Question: So I have this 'QFrame' which is the parent widget (represented by 'this' in the code). In this widget, I want to place a 'QWidget' at 10 px from top (and 10 px from bottom, as a result of which it will have a height of 140px, whereas parent is 160px). The 'QWidget' will have a number of custom buttons inside it in a vertical layout, in a scroll area, so that when the height of the buttons combined exceeds the 'QWidget's' height (140px), scroll sets in automatically. Because the scroll is not for the entire parent widget, but only for a child widget, the scroll should apply only to the child widget here. Here is my code:
'''
//this is a custom button class with predefined height and some formatting styles
class MyButton: public QPushButton
{
public:
MyButton(std::string aText, QWidget *aParent);
};
MyButton::MyButton(std::string aText, QWidget *aParent): QPushButton(QString::fromStdString(aText), aParent)
{
this->setFixedHeight(30);
this->setCursor(Qt::PointingHandCursor);
this->setCheckable(false);
this->setStyleSheet("background: rgb(74,89,98); color: black; border-radius: 0px; text-align: left; padding-left: 5px; border-bottom: 1px solid black;");
}
//this is where I position the parent widget first, and then add sub widget
this->setGeometry(x,y,width,160);
this->setStyleSheet("border-radius: 5px; background:red;");
//this is the widget which is supposed to be scrollable
QWidget *dd = new QWidget(this);
dd->setGeometry(0,10,width,140);
dd->setStyleSheet("background: blue;");
QVBoxLayout *layout = new QVBoxLayout();
dd->setLayout(layout);
for (int i = 0; i < fValues.size(); i++)
{
MyButton *button = new MyButton(fValues[i],dd);
layout->addWidget(button);
}
QScrollArea *scroll = new QScrollArea(this);
scroll->setVerticalScrollBarPolicy(Qt::ScrollBarAlwaysOn);
scroll->setWidget(dd);
'''
Contrary to my expectations, this is what I am getting (attached image). What am I doing wrong, and how do I fix this?

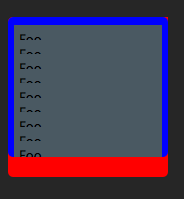
Answer: You messed up the stack of items. The idea of having scrollable area is like this:
- 'QDialog'- 'QScrollArea'- 'QWidget'- - 'QPushButton'
Try this code:
'''
int
main( int _argc, char** _argv )
{
QApplication app( _argc, _argv );
QDialog * dlg = new QDialog();
dlg->setGeometry( 100, 100, 260, 260);
QScrollArea *scrollArea = new QScrollArea( dlg );
scrollArea->setVerticalScrollBarPolicy( Qt::ScrollBarAlwaysOn );
scrollArea->setWidgetResizable( true );
scrollArea->setGeometry( 10, 10, 200, 200 );
QWidget *widget = new QWidget();
scrollArea->setWidget( widget );
QVBoxLayout *layout = new QVBoxLayout();
widget->setLayout( layout );
for (int i = 0; i < 10; i++)
{
QPushButton *button = new QPushButton( QString( "%1" ).arg( i ) );
layout->addWidget( button );
}
dlg->show();
return app.exec();
}
'''
Worth to mention about 'QScrollArea::setWidgetResizable', which adjusts the child widget size dynamically according to its content.
And the result looks like this: